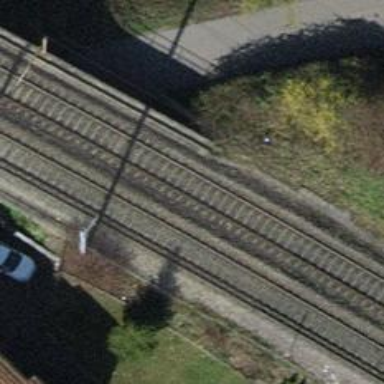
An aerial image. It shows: Bridge with electrified rail tracks and contact line.